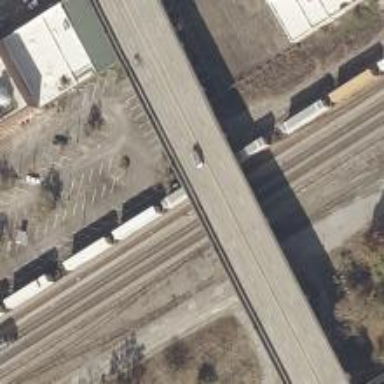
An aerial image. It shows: Railway siding with rails.